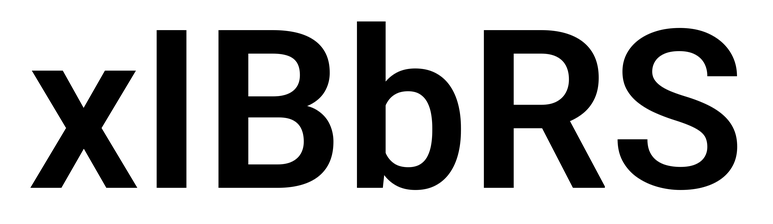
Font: Roboto_SemiBold